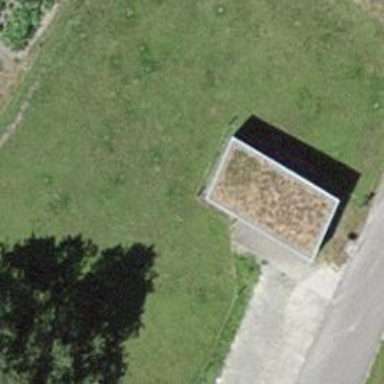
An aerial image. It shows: Shed.